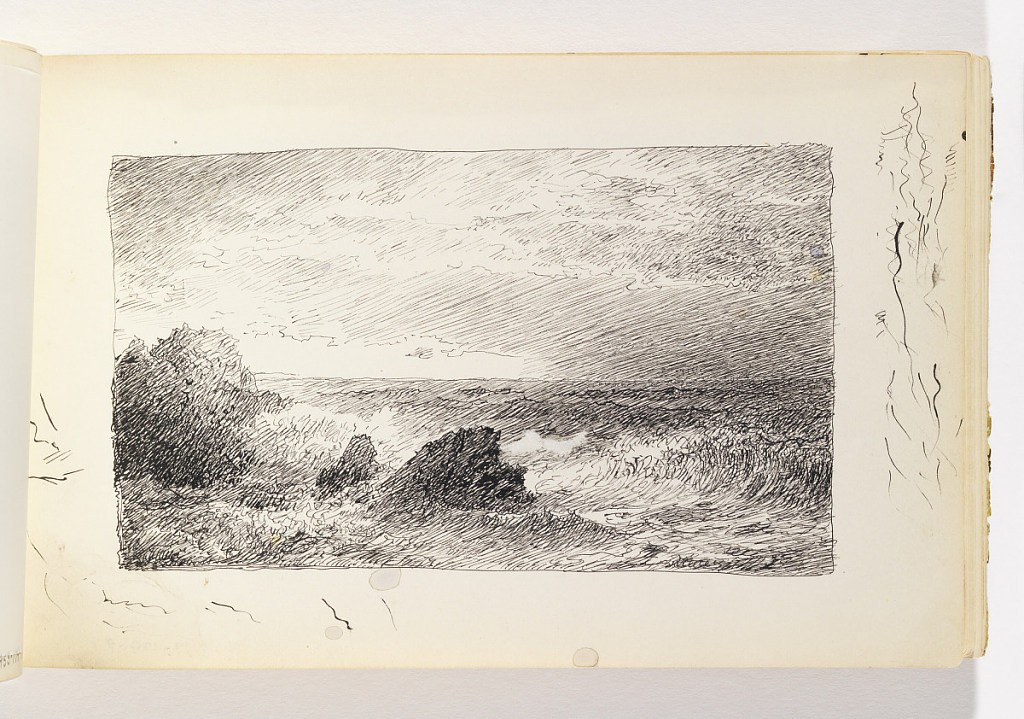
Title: Waves and Rocks
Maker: William Trost Richards, American, 1833–1905
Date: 1890–1905
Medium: Pen and black ink on off-white wove paper
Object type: Sketchbook folio
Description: Waves crashing against three rocks in left foreground. Miscellaneous pen strokes in below and to right of image.